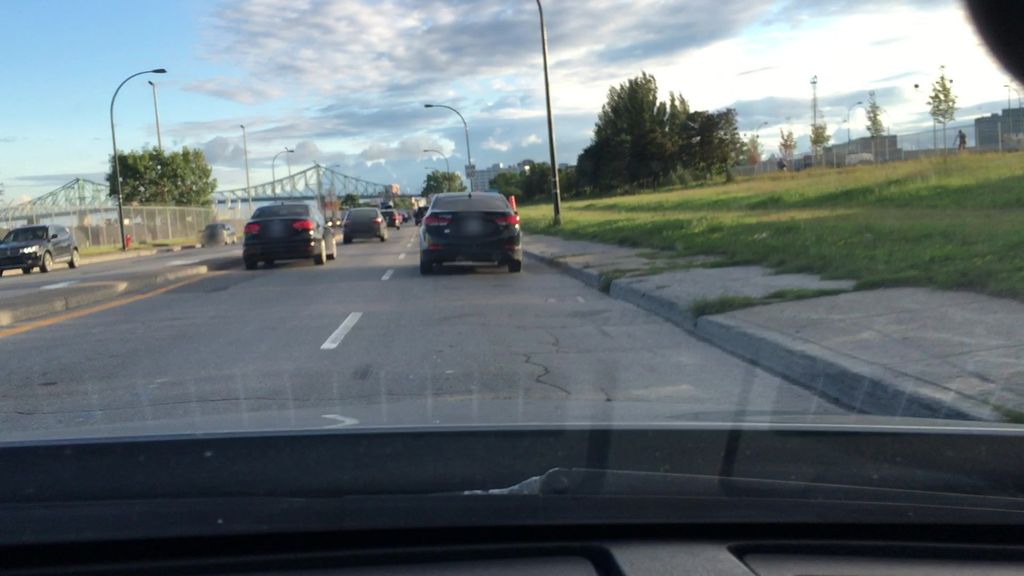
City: montreal